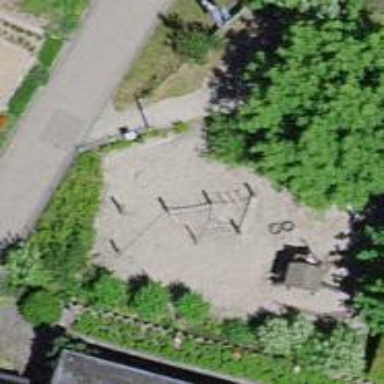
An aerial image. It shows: Playground area for leisure land.